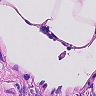
Metastatic tissue present: no